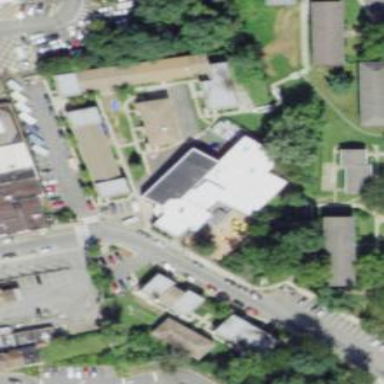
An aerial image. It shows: Community center building.